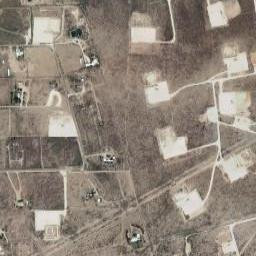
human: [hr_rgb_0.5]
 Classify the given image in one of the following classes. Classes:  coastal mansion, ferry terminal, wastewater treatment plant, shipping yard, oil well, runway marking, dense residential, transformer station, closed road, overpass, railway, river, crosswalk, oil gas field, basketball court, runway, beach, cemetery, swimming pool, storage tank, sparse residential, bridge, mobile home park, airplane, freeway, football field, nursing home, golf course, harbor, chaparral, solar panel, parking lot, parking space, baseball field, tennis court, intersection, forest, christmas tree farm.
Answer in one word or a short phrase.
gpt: oil gas field